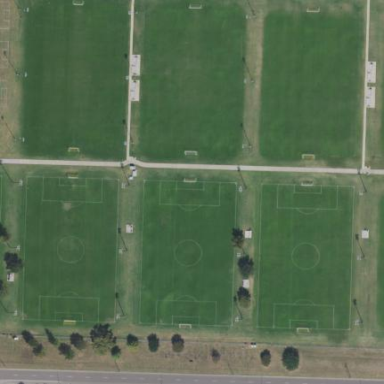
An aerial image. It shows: Soccer pitch for leisureland activities.